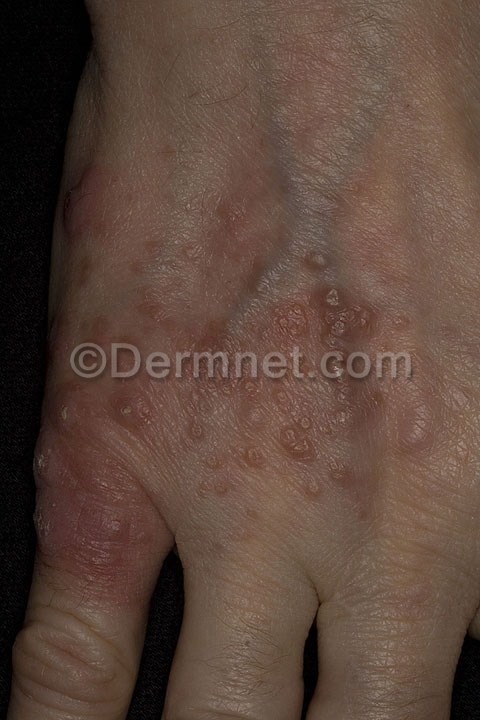
Disease: Cellulitis Impetigo and other Bacterial Infections